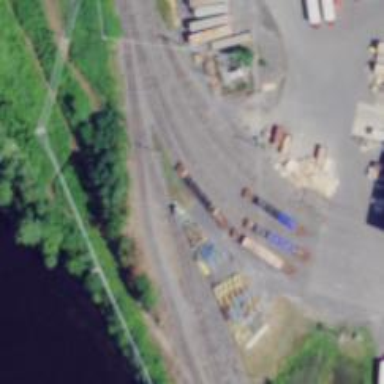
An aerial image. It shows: Railway spur service.